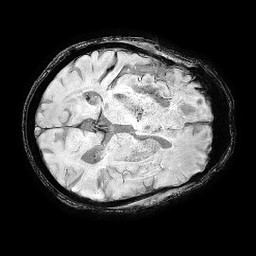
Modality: SWI
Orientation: axial
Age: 67
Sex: male
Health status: ill
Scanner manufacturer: philips
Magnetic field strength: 3 T
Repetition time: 0.031 s